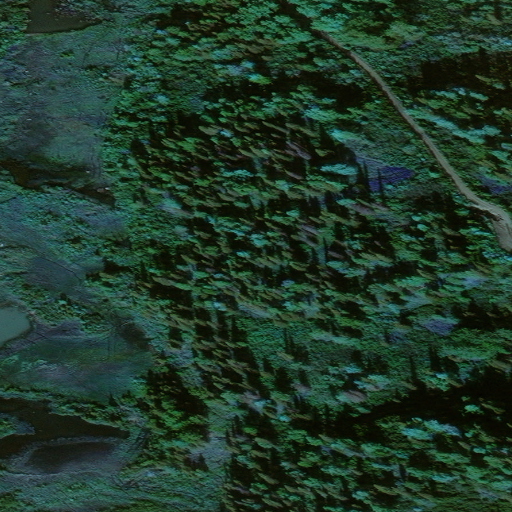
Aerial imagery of bar in Alaska named Gilson Bar containing only unknown